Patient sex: M
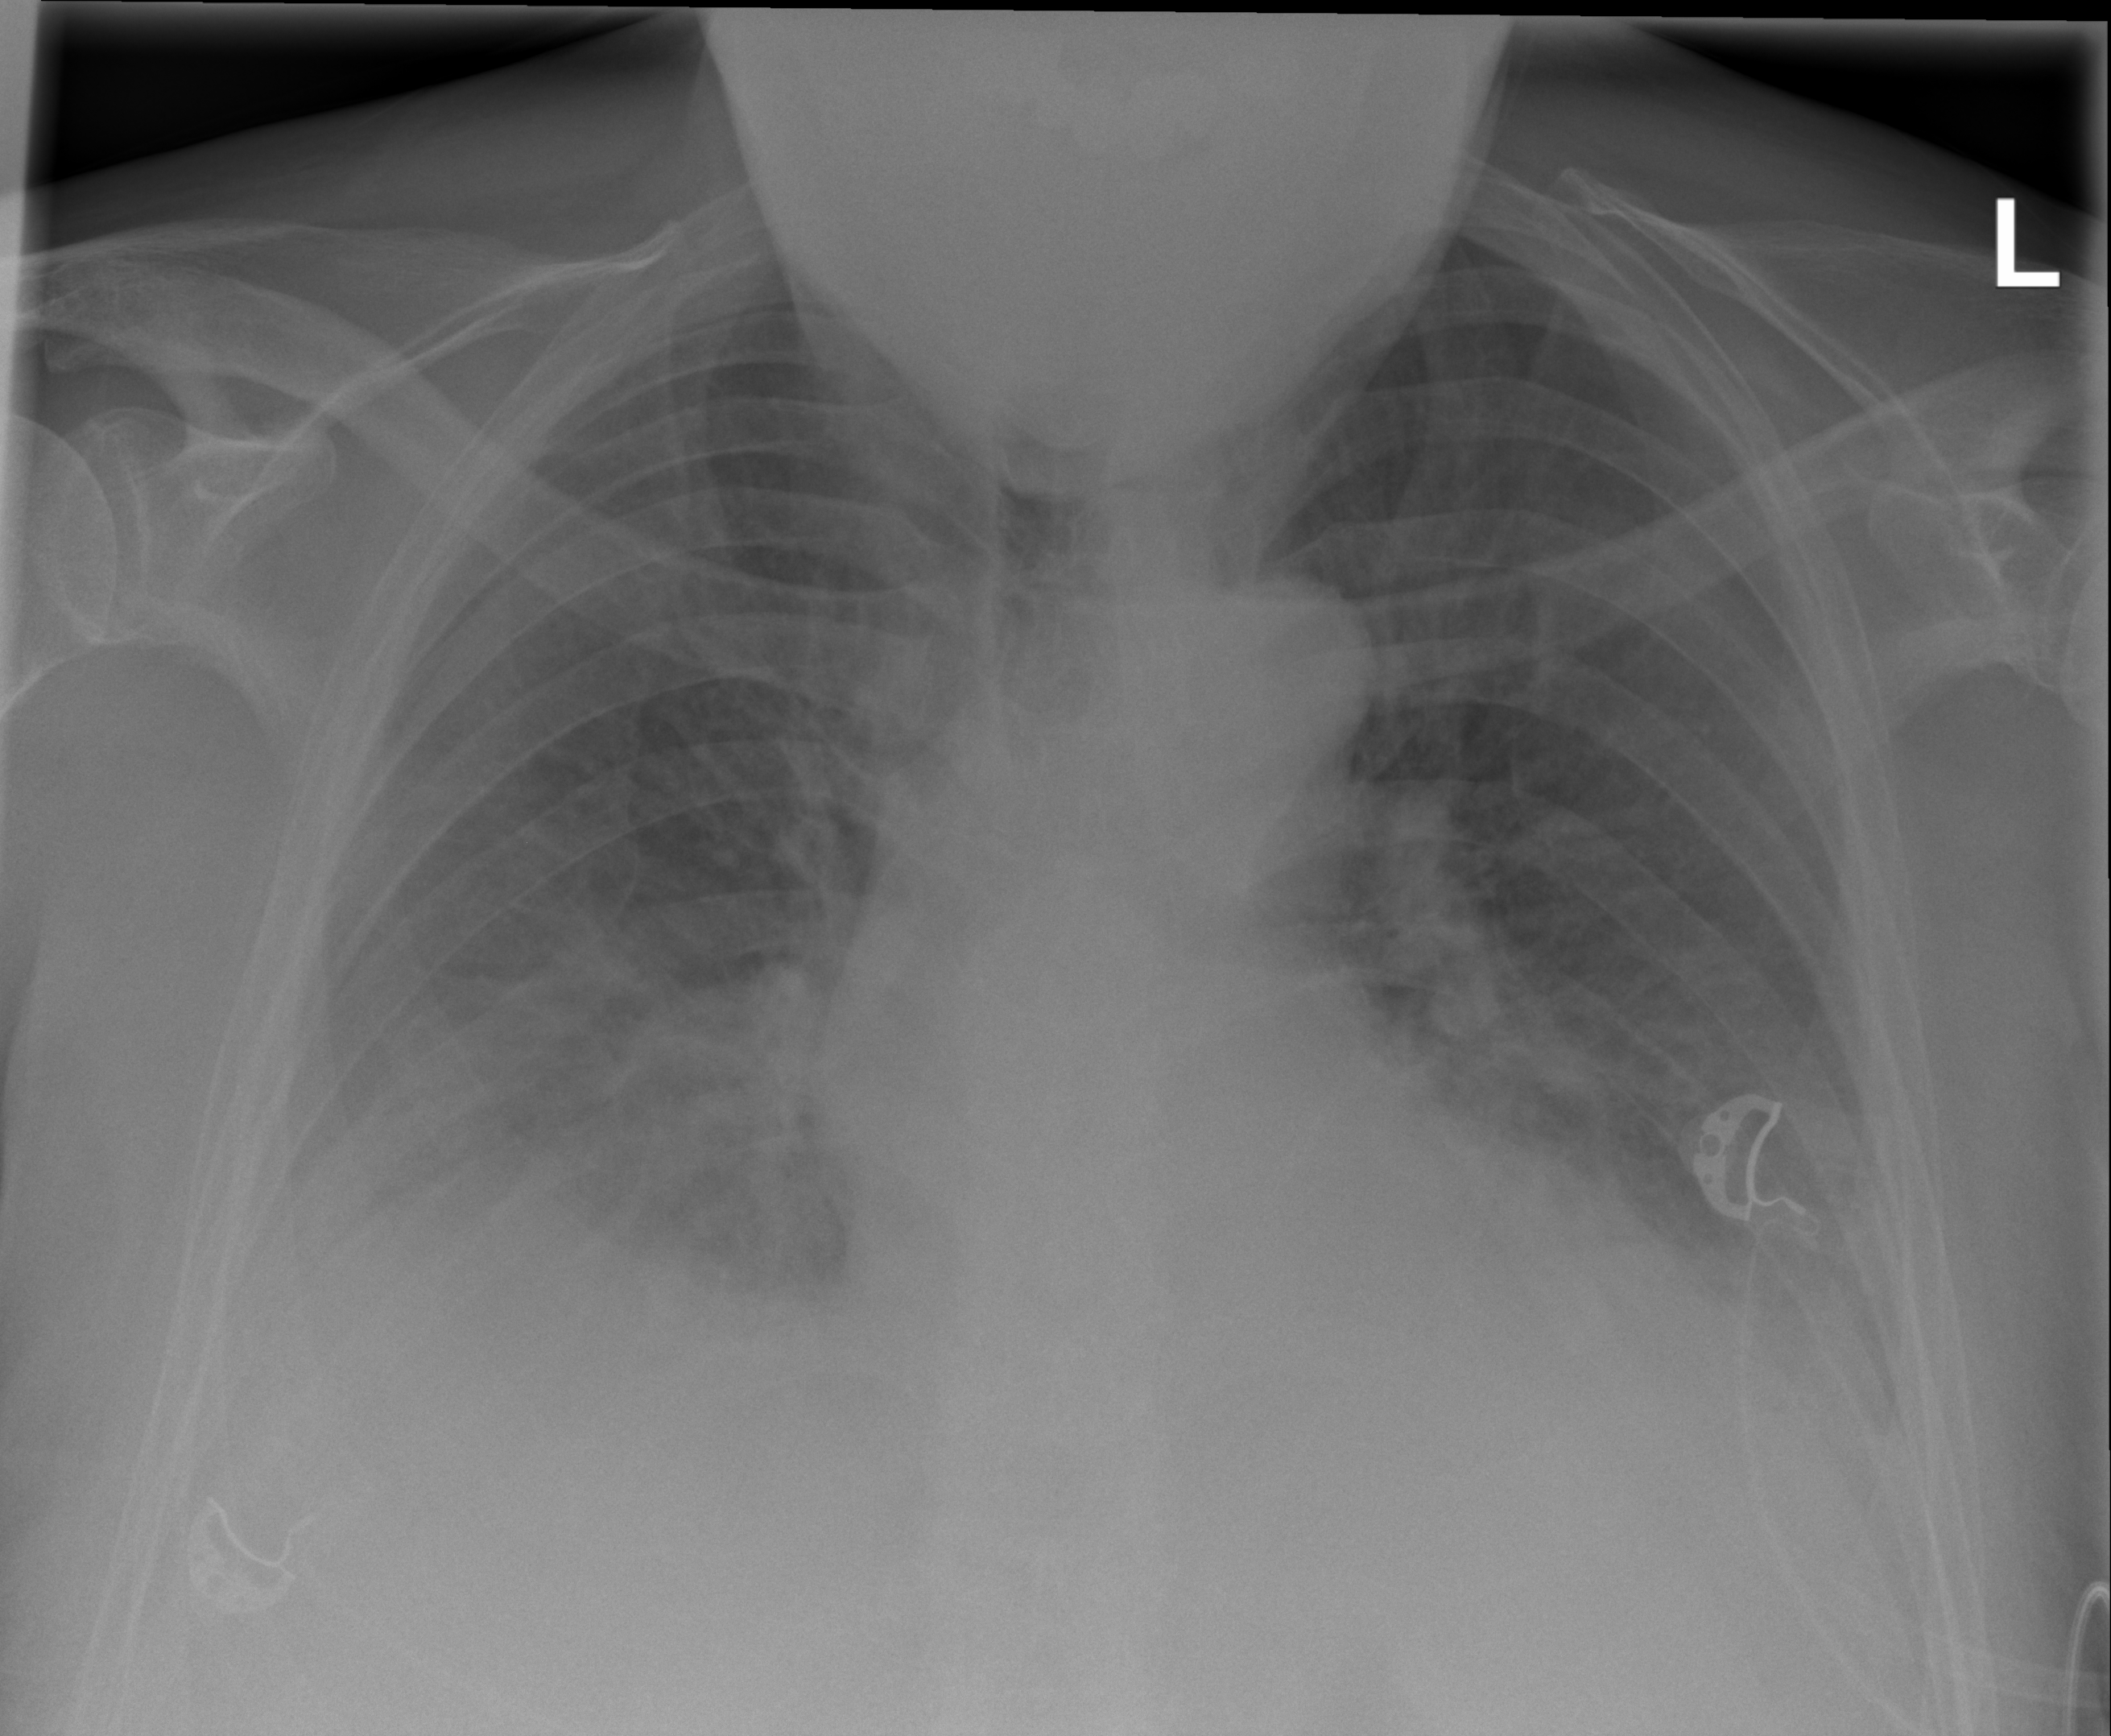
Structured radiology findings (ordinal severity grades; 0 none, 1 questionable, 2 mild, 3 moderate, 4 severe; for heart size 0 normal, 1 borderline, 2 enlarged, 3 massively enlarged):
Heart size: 2
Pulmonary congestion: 2
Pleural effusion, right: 3
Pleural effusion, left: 2
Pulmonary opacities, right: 2
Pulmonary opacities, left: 2
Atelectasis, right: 3
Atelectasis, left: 2